Field crop: maize
Growth stage: 2
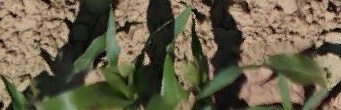
Species: maize